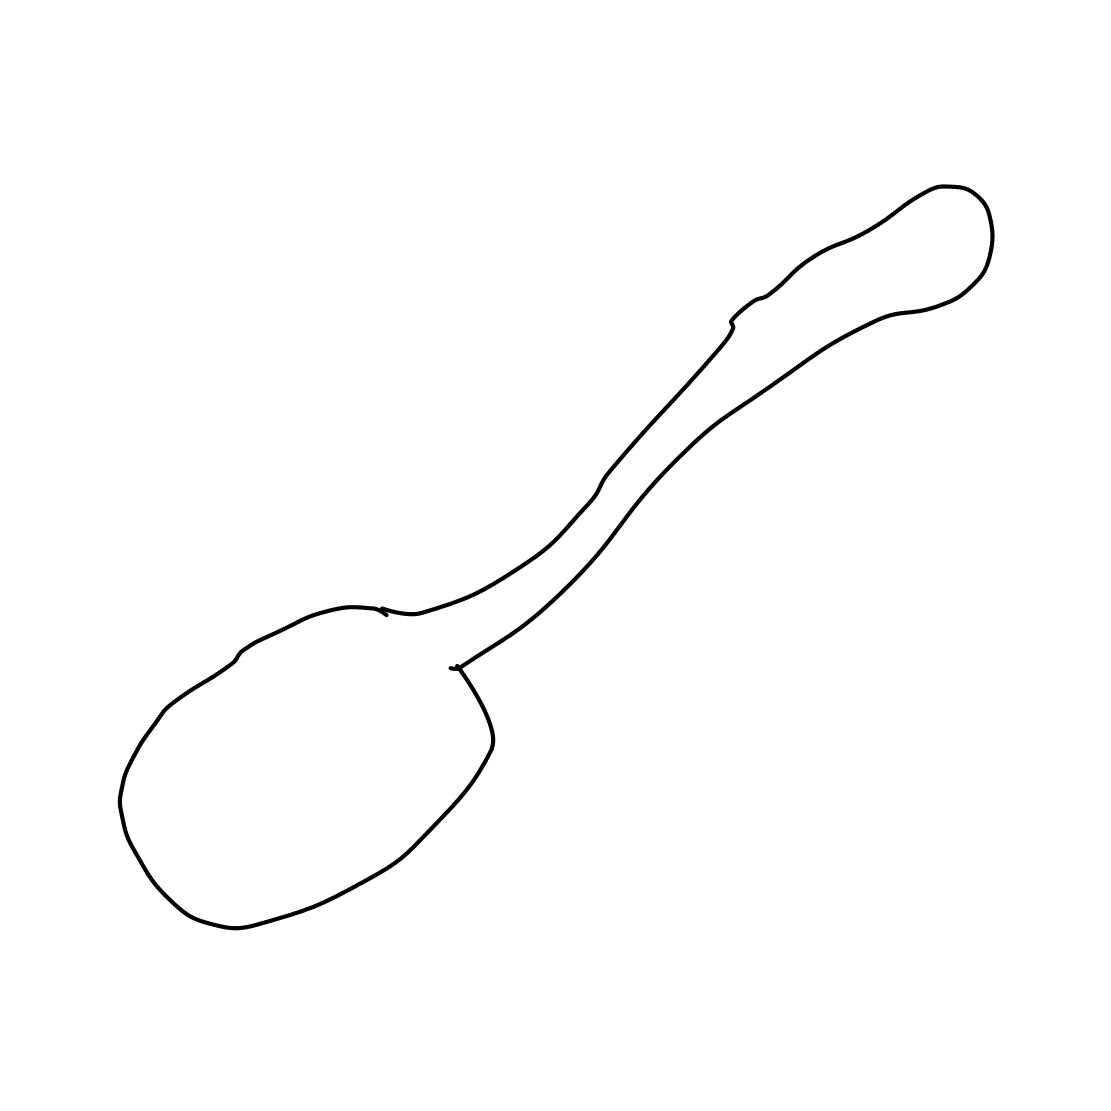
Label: spoon